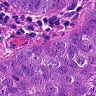
Metastatic tissue present: yes